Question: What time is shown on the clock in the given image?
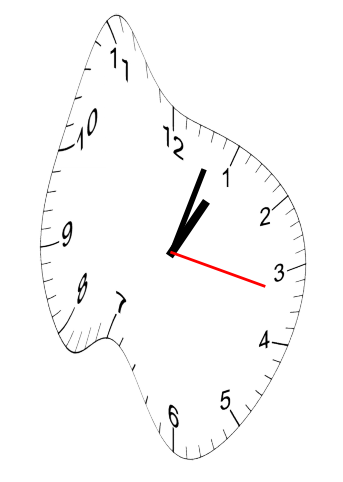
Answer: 01:03:17